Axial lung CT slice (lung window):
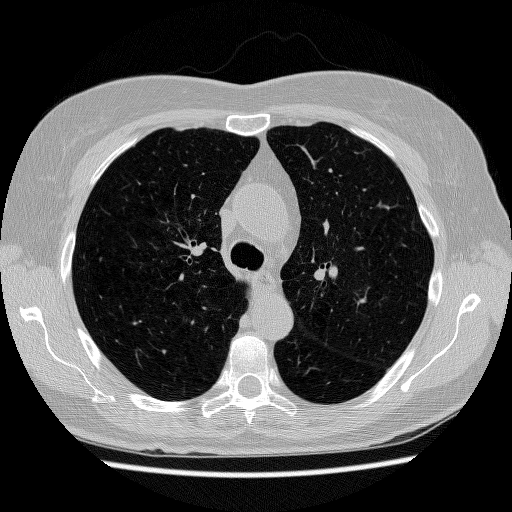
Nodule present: no